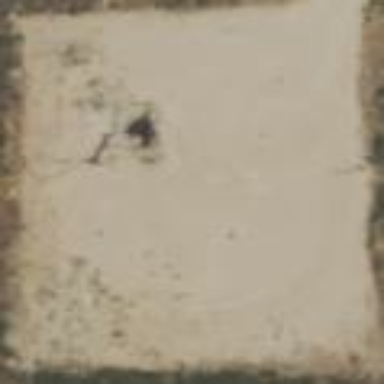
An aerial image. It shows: Wellsite with sandy terrain.